Interaction volume radius: 5 \u00c5
Interaction volume height: 10 \u00c5
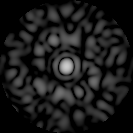
Disorder parameter: 0.871